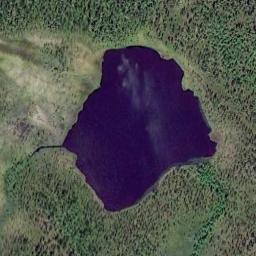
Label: lake